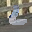
Label: 6